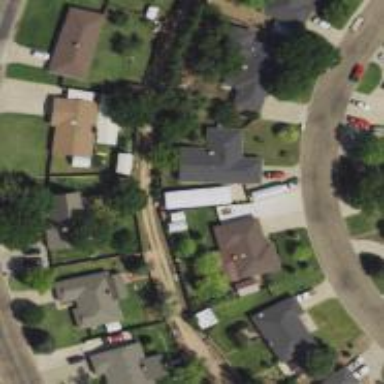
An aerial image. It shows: Alleyway designated as service road.